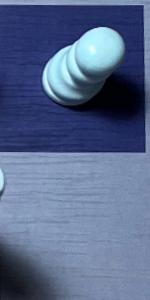
Label: Empty